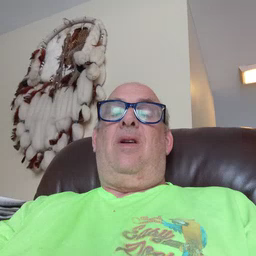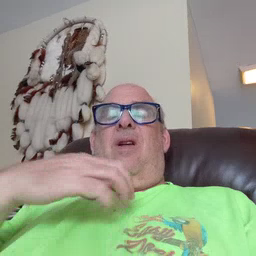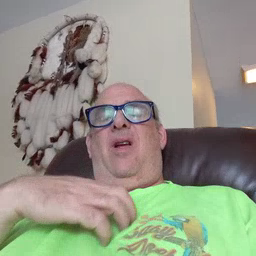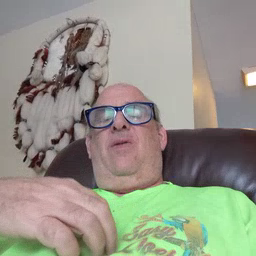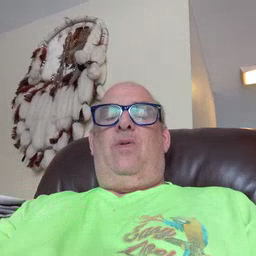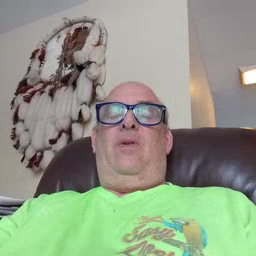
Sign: hungry